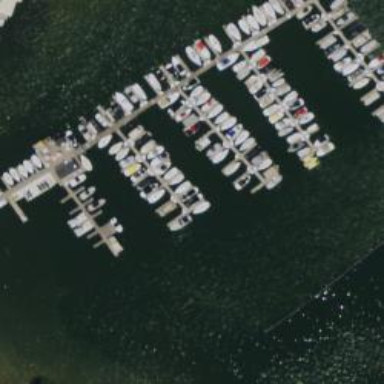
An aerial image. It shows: Marina on leisure land.